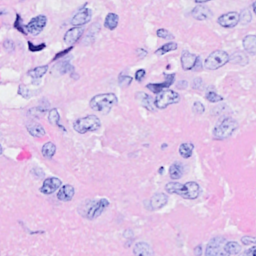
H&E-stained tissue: Breast